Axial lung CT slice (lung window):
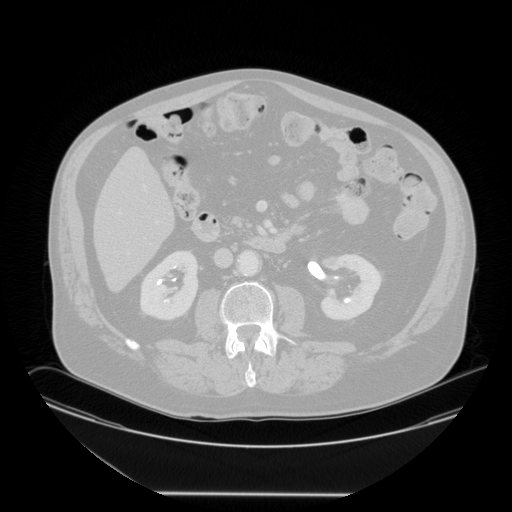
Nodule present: no